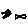
Label: fish